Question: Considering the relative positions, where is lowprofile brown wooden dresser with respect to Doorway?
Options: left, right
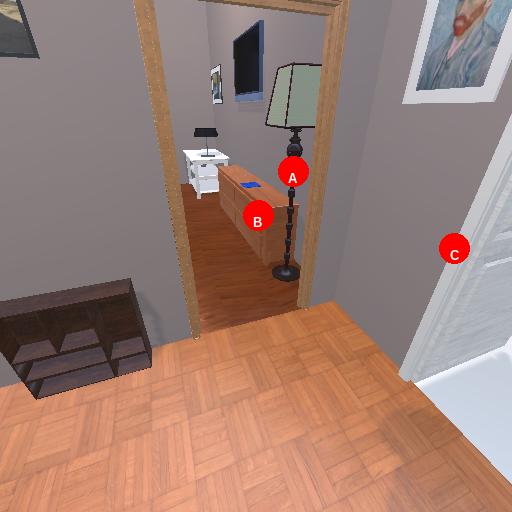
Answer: left